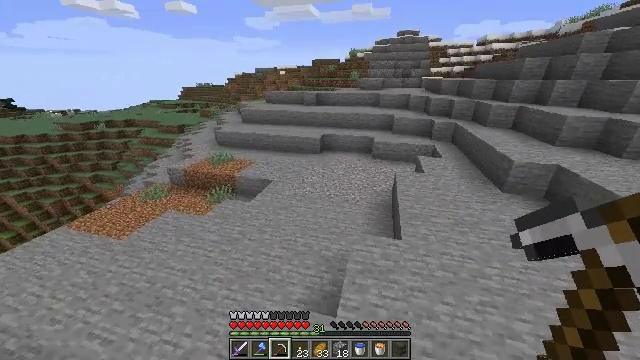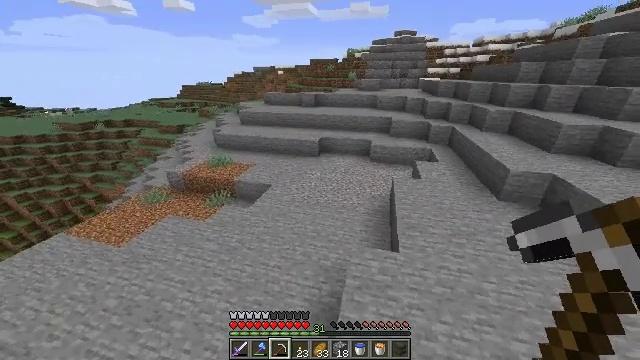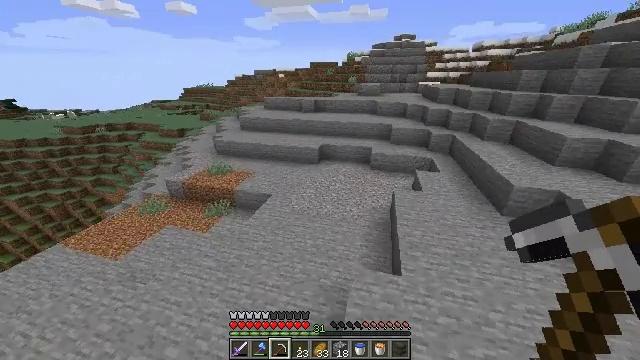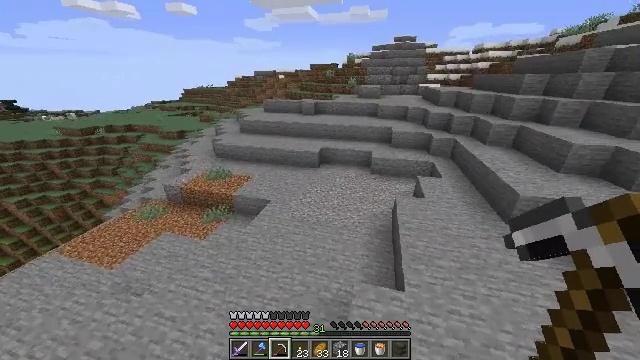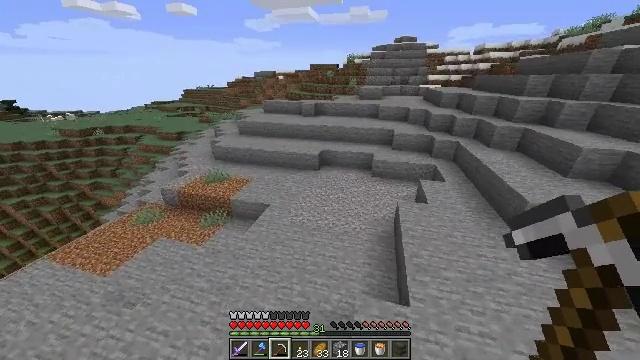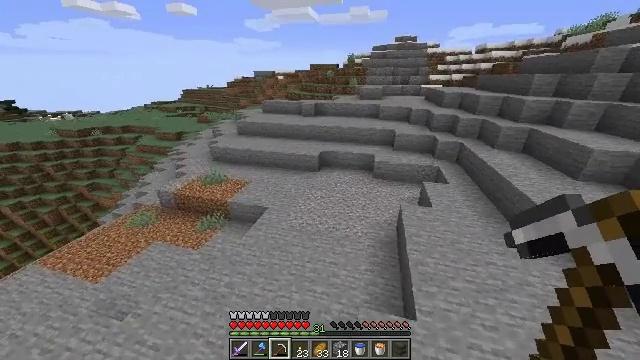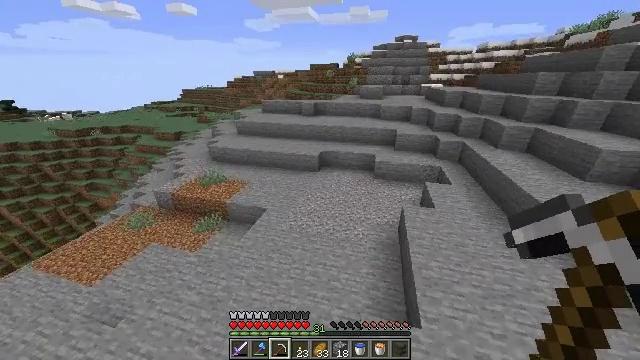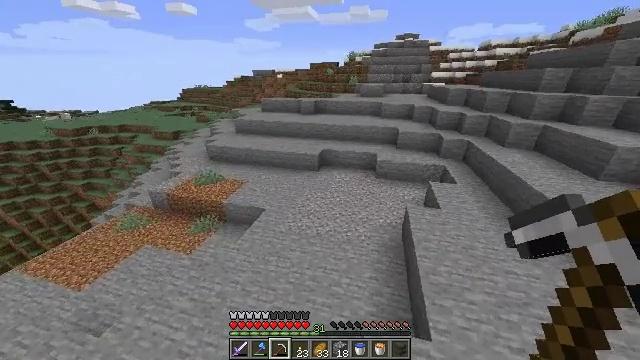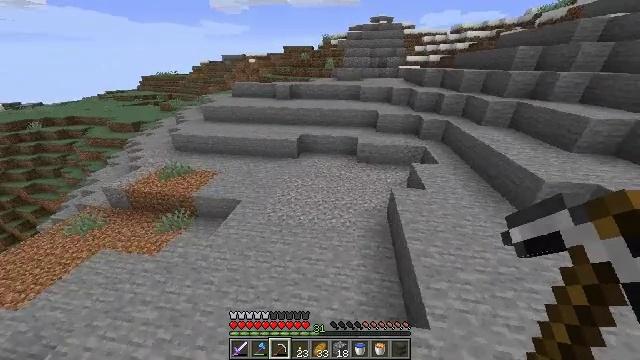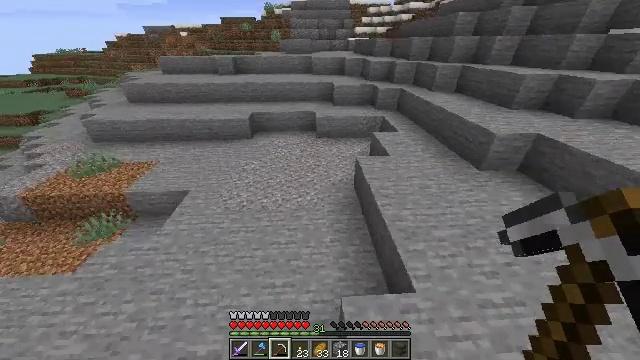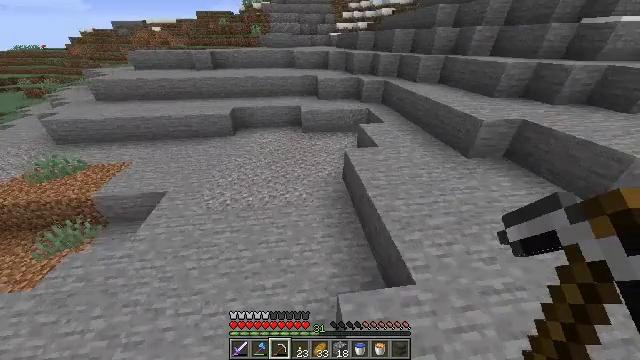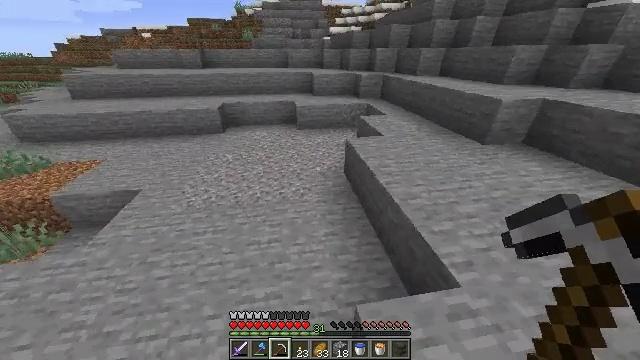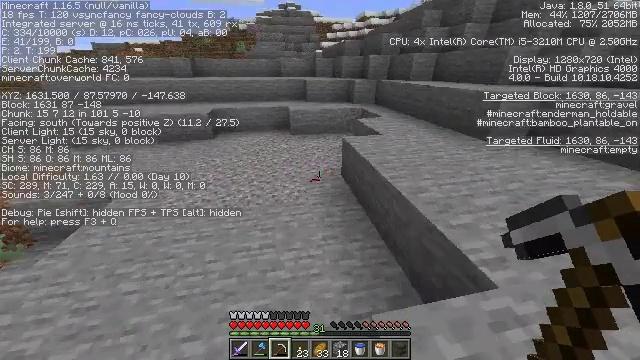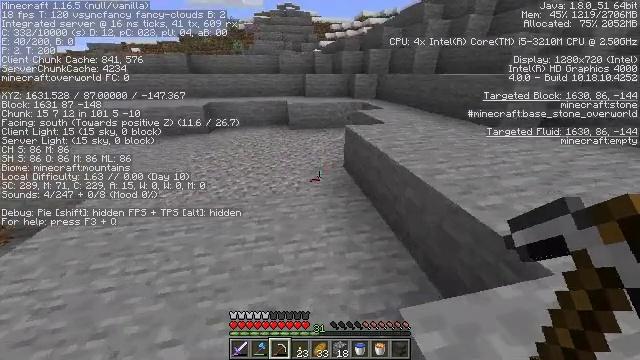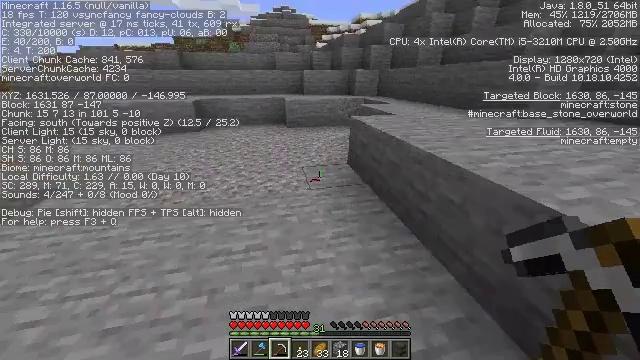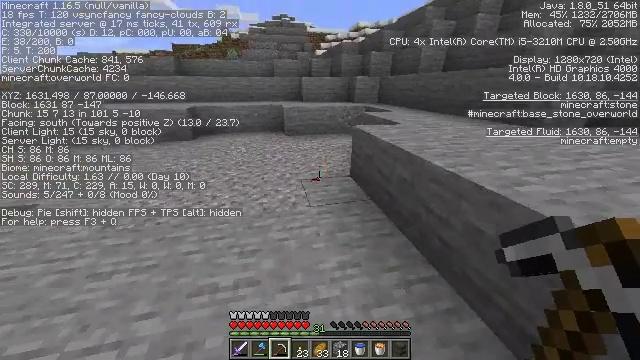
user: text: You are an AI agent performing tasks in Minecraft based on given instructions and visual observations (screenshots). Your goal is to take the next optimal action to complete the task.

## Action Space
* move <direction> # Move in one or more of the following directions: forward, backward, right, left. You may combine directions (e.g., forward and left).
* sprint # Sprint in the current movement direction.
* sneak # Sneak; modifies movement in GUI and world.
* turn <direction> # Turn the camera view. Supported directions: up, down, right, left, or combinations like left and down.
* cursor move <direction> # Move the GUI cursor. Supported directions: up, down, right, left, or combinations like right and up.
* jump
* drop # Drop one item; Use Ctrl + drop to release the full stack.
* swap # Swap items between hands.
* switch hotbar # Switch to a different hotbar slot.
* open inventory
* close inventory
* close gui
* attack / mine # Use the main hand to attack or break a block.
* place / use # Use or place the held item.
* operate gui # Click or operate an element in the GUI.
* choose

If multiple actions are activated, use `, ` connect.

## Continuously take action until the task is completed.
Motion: motion action
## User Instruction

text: Mine the grass in the plains.
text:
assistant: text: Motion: move forward, sprint, jump
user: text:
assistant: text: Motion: move forward, sprint, jump
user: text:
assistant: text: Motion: move forward, sprint, jump
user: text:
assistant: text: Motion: move forward, sprint, jump
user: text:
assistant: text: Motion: move forward, sprint
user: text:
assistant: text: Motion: move forward, sprint
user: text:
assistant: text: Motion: move forward, sprint
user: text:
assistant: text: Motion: move forward, sprint, turn right and down
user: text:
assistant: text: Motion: move forward, sprint, turn right and down
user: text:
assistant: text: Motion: move forward, sprint, turn right
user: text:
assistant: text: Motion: move forward, sprint, turn right and up
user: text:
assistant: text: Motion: move forward, sprint, turn right and up
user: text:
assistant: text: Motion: move forward, sprint
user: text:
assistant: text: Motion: move forward, sprint, turn up
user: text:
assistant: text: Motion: move forward, sprint, turn up
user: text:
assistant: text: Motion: move forward, sprint, turn up, jump
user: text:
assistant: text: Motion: move forward, sprint, jump
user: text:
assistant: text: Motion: move forward, sprint, jump
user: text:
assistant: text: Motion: move forward, sprint, jump
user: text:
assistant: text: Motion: move forward, sprint, turn left, jump
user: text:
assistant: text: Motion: move forward, sprint, turn left, jump
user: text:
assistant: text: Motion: move forward, sprint, turn left, jump
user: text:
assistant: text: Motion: move forward, sprint, turn left and up, jump
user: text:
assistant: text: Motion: move forward, sprint, turn left and up, jump
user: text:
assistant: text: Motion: move forward, sprint, turn left, jump
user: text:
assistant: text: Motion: move forward, sprint, turn left, jump
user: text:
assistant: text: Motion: move forward, sprint, turn left, jump
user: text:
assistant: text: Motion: move forward, sprint, turn left, jump
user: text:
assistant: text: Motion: move forward, sprint, turn left, jump
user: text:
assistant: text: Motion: move forward, sprint, jump